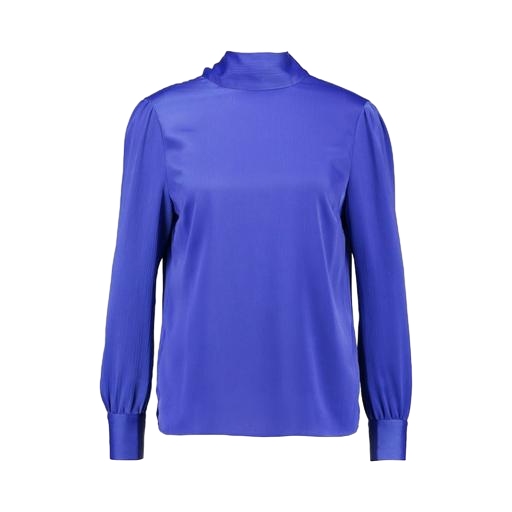
high-neck blouse, high-neck top, blue high-neck top, white background